Question: I am trying to create a metro style project using Blend (in Windows 8 consumer preview).
I launch Blend, select "New Project" and selected C# (Metro style App).
No matter which project i select, the project is created empty:

What am i doing wrong here?
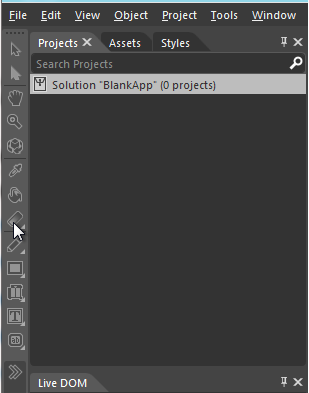
Answer: Are you sure you have the correct Blend version? My current used on CP is 5.0.30129.0. You say "C# (Metro Style App)" my current Blend offers "XAML (Windows Metro Style)" - this might be an indication of the older version.
Alternatively the installation of your Blend is broken. So probably re-install might help.
However I never create new projects in Blend. I suggest you try that approach as the very first step.
Just to illustrate... in my case the create dialog looks like this:

And after OK this is my Solution Explorer: